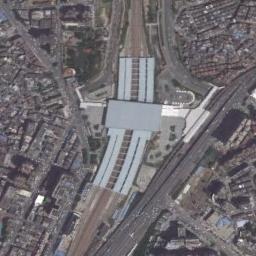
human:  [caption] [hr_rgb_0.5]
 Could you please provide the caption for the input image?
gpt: The railway station has some railways and a big building and the railway station is surrounded by lots of other buildings .

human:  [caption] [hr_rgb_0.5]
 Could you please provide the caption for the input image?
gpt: The railway station is next to some buildings .

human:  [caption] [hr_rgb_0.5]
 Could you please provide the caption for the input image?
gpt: A well-equipped railway station in a crowded city .

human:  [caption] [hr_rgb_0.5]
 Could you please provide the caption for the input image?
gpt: There are many buildings beside the railway station .

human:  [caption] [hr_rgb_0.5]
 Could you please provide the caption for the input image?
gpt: There are many buildings around the railway station .